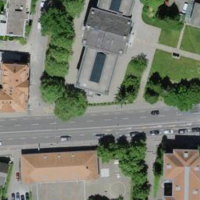
EUNIS habitat code: 54
Species observed at this site:
Tachymarptis melba
Columba palumbus